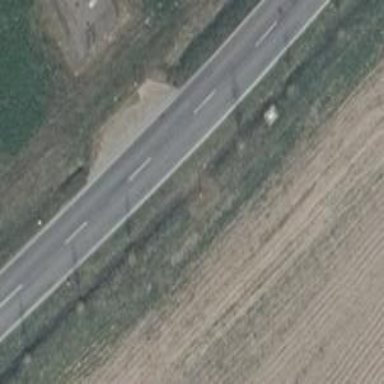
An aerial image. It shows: Secondary road with asphalt surface.